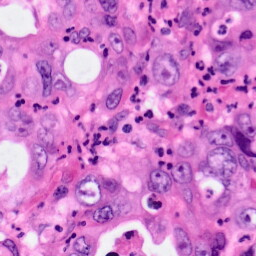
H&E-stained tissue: Pancreatic